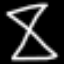
Label: hourglass